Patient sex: M
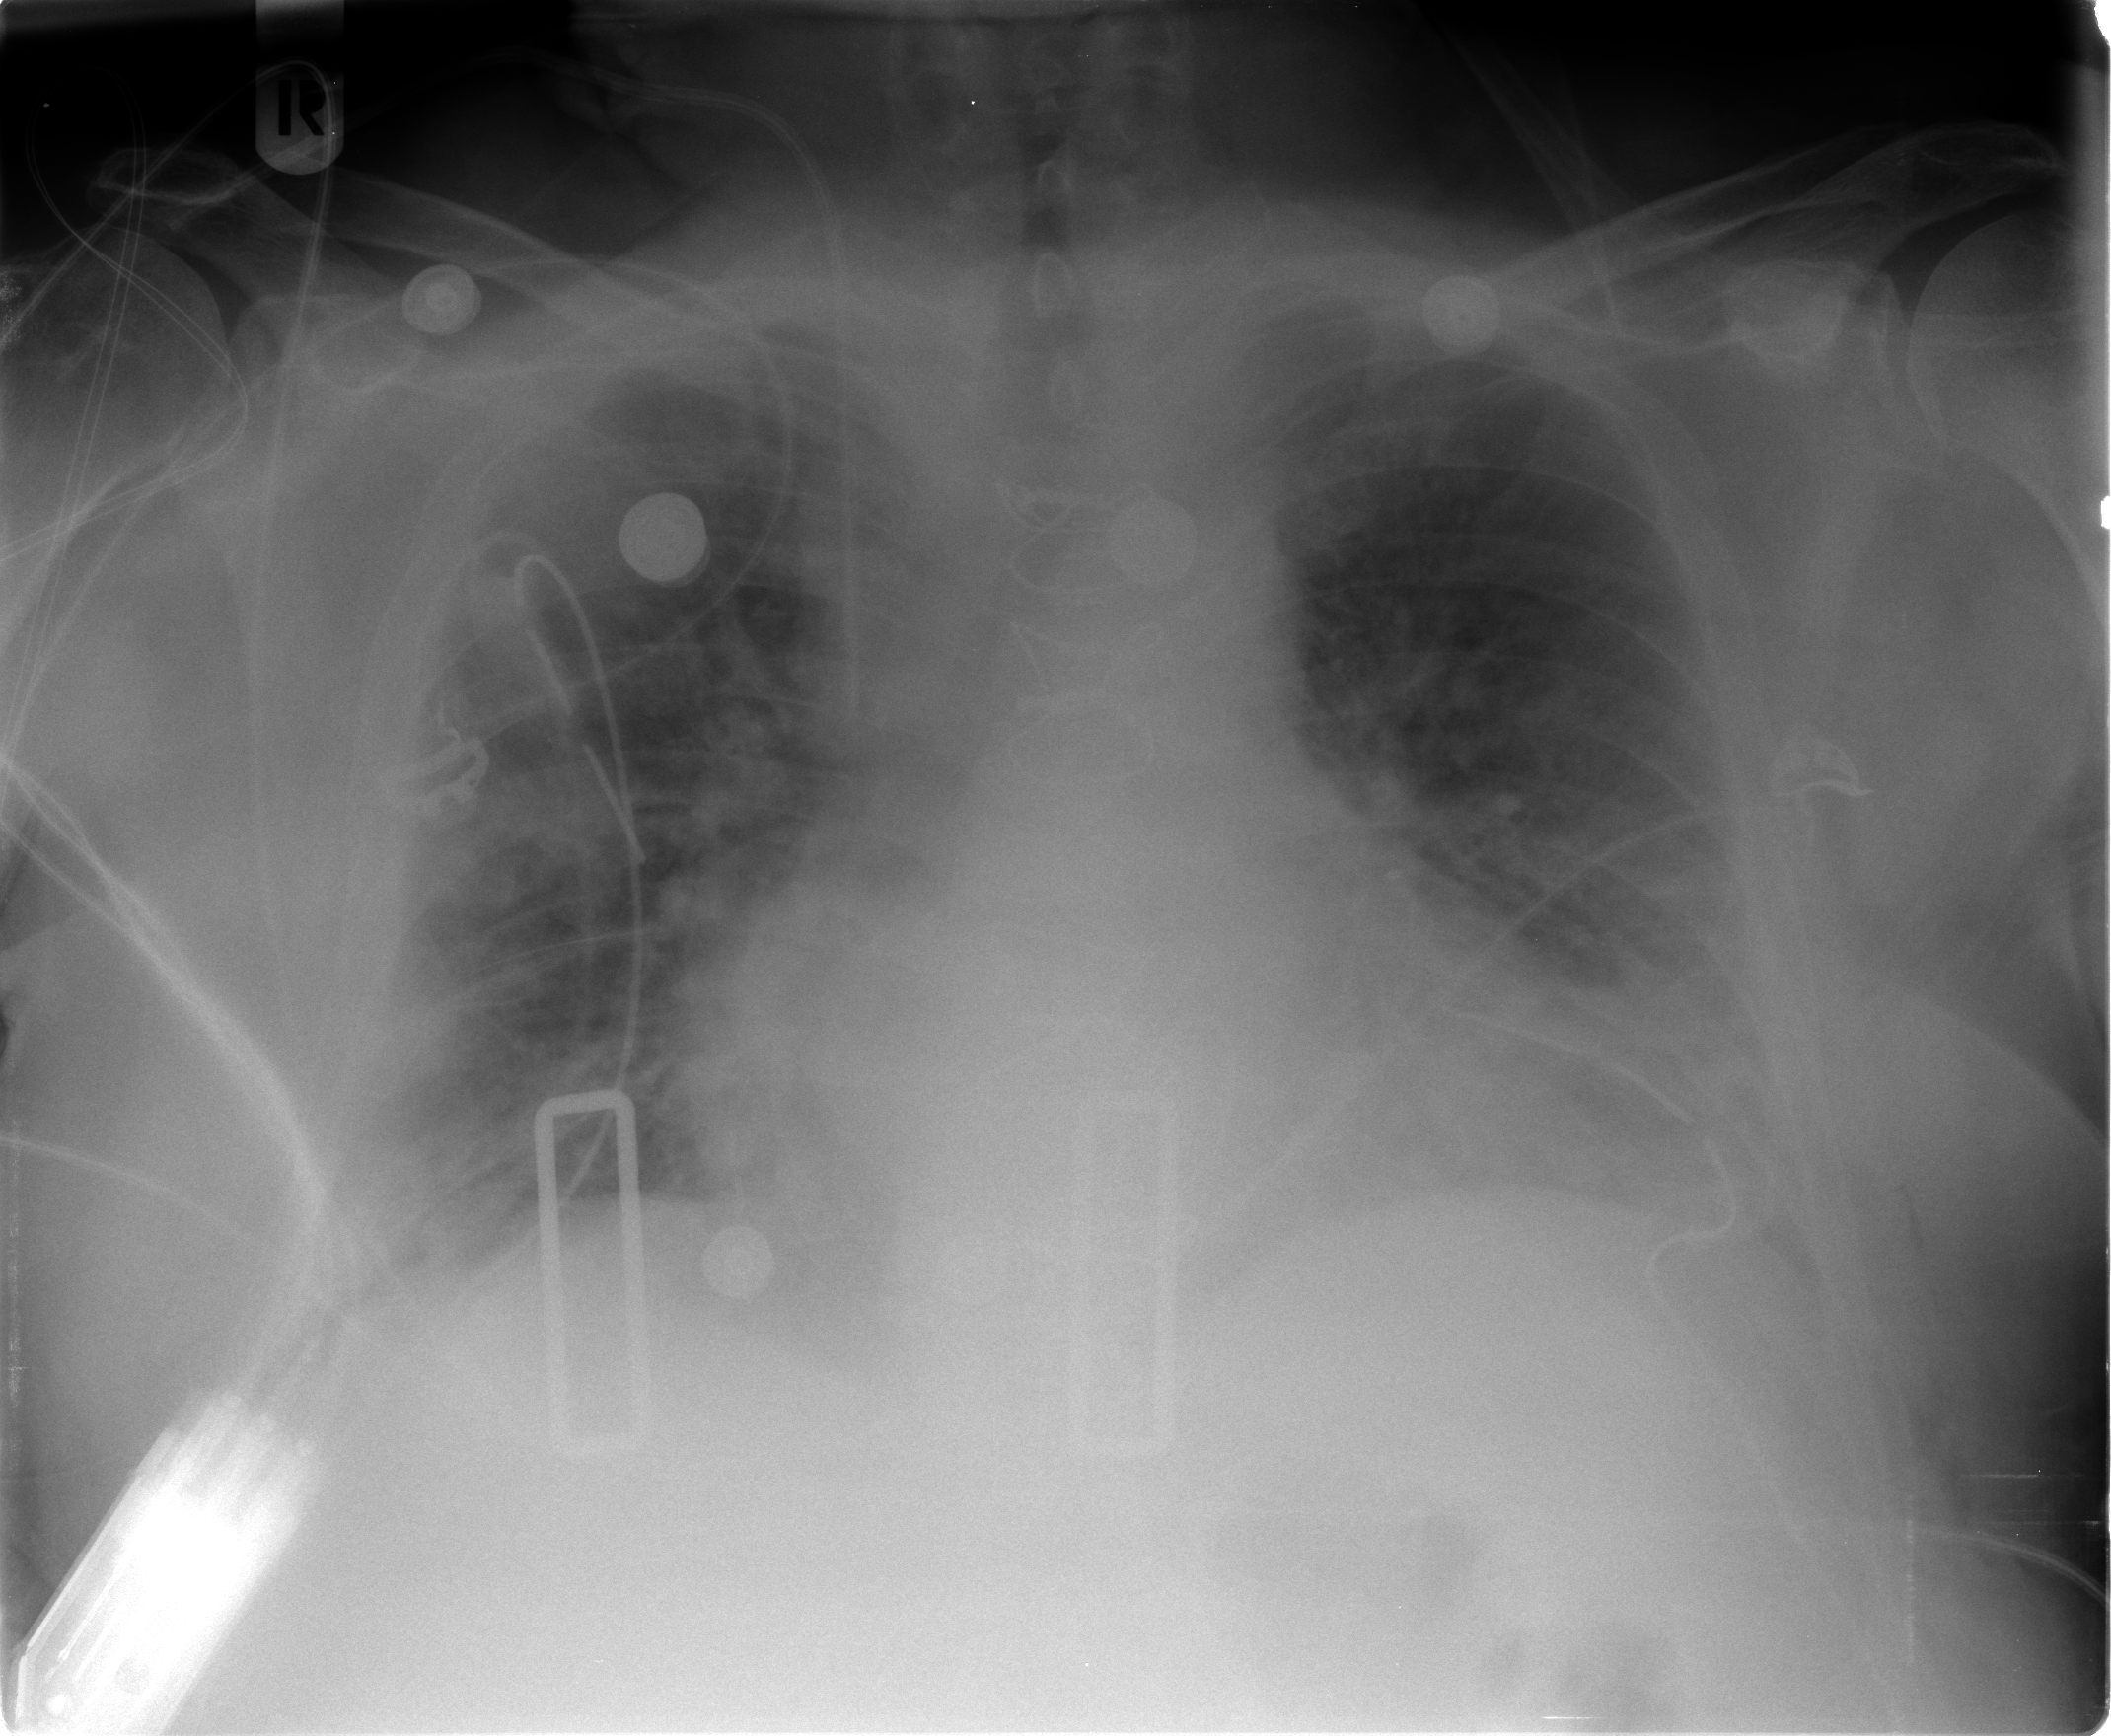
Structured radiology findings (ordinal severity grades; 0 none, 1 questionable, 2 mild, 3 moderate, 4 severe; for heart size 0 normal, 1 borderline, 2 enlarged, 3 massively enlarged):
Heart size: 2
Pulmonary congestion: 2
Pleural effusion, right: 0
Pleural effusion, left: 2
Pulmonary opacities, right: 2
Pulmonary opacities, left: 2
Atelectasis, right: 2
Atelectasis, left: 2